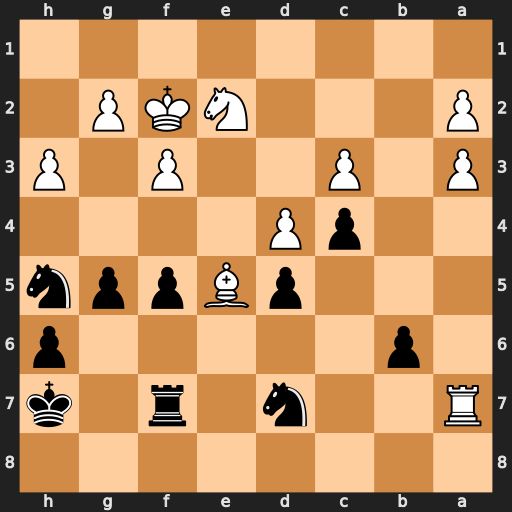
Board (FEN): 8/R2n1r1k/1p5p/3pBppn/2pP4/P1P2P1P/P3NKP1/8
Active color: b
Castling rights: -
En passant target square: -
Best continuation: Nxe5 Rxf7+ Nxf7